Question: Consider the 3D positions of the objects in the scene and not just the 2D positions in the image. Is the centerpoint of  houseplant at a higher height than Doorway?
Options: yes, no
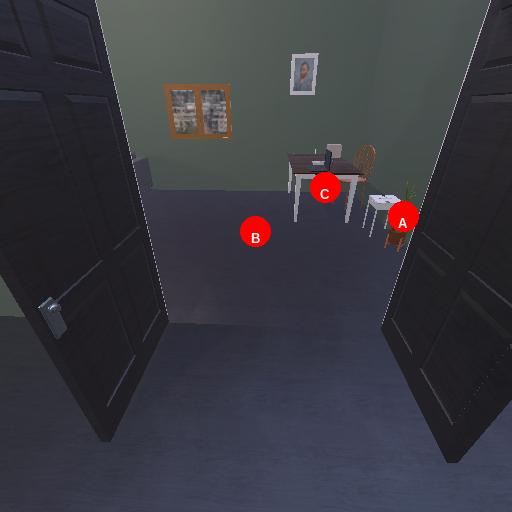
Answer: yes